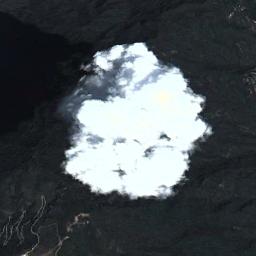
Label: cloud